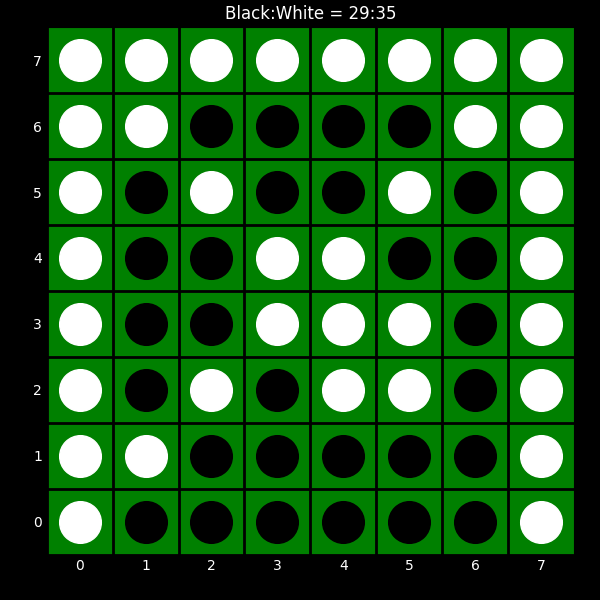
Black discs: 29
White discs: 35